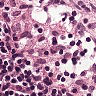
Metastatic tissue present: no